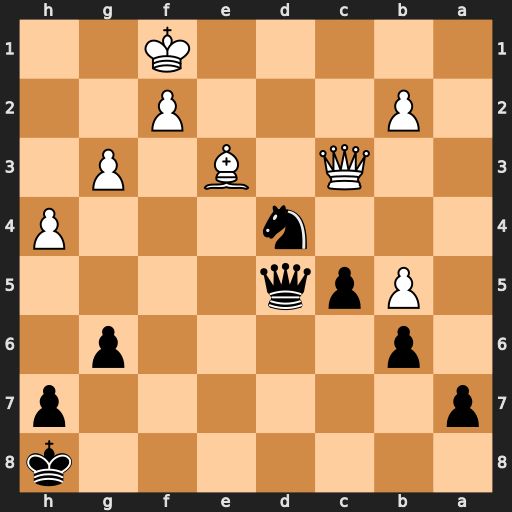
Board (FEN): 7k/p6p/1p4p1/1Ppq4/3n3P/2Q1B1P1/1P3P2/5K2
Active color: b
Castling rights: -
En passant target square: -
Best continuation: Qh1#